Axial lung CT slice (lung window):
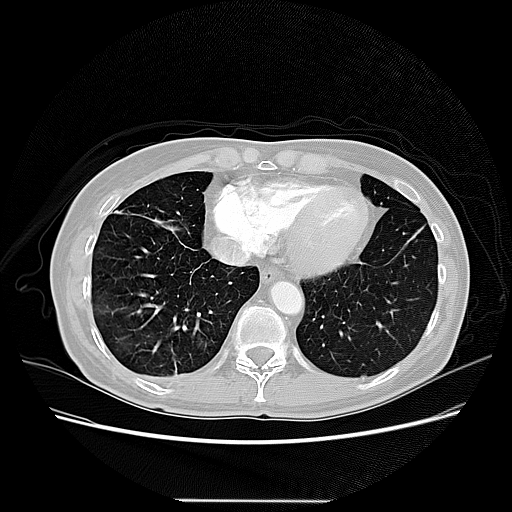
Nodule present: no